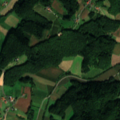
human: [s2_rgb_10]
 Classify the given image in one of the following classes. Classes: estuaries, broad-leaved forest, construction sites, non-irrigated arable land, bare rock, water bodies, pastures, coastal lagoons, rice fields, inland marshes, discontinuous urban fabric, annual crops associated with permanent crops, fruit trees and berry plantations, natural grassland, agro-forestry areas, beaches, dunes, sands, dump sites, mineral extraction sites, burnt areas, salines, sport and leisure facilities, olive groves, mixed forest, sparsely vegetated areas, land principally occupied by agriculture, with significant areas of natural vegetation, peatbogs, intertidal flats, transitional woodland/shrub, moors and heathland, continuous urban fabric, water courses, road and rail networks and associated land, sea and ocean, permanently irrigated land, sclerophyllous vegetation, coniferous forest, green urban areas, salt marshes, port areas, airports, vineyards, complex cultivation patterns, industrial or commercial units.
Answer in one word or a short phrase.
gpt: non-irrigated arable land, complex cultivation patterns, broad-leaved forest